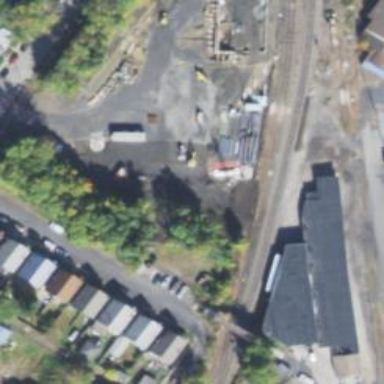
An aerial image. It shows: Railway siding with rails.